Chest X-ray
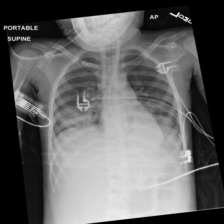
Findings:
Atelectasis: negative
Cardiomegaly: negative
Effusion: negative
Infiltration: negative
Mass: negative
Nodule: negative
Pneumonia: positive
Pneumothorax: negative
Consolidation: negative
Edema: negative
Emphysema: negative
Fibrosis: negative
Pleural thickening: negative
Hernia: negative